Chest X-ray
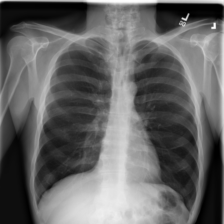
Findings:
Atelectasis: negative
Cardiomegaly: negative
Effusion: negative
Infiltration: positive
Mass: negative
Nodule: positive
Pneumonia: negative
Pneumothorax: negative
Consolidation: negative
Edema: negative
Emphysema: negative
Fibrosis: negative
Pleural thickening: negative
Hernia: negative